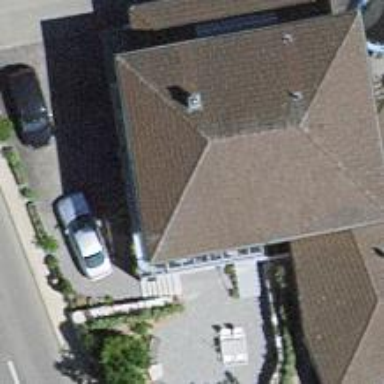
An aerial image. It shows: Residential building.